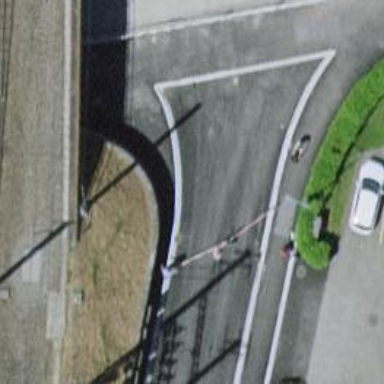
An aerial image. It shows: Uncontrolled crossing on the road.